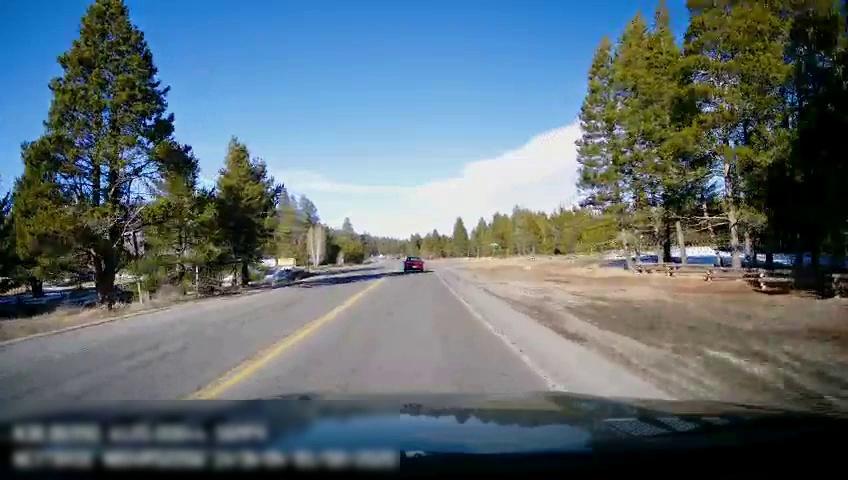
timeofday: Day
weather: Sunny
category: Drivable Space
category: Vehicles | Car
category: Lanes | Current Lane
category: Lanes | Current Lane